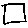
Label: square